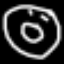
Label: donut